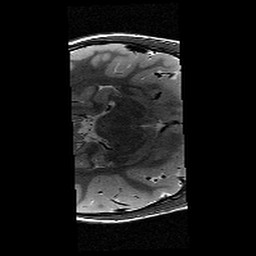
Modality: T2w
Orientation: axial
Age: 11
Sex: male
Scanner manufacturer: siemens
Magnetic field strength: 3 T
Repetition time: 9.23 s
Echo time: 0.067 s